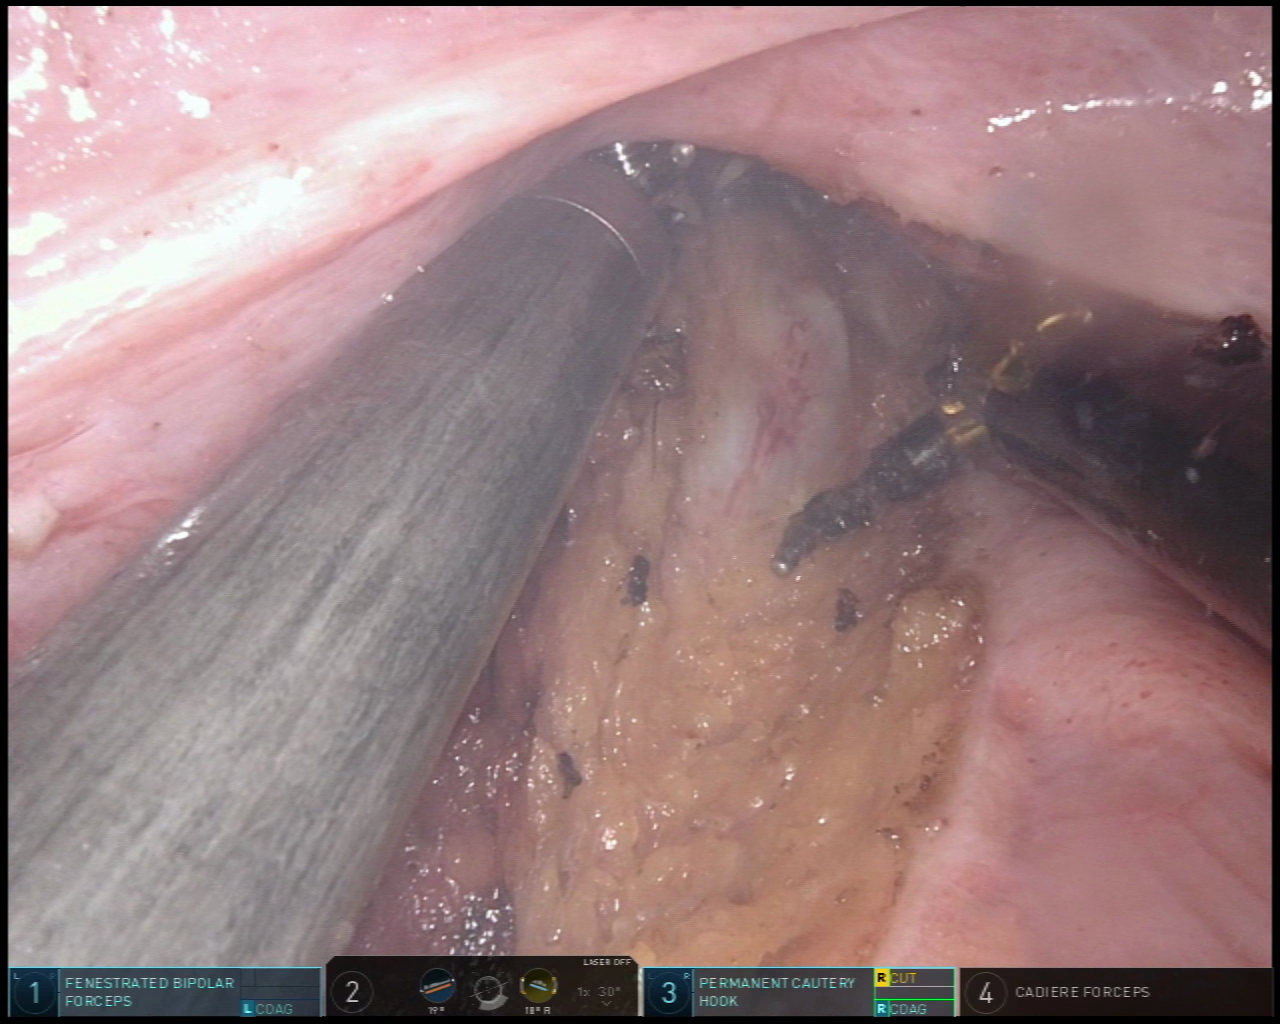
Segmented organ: vesicular_glands
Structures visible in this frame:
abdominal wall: no
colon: no
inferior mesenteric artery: no
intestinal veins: no
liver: no
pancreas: no
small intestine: no
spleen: no
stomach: no
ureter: no
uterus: no
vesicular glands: yes